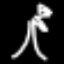
Label: palm tree